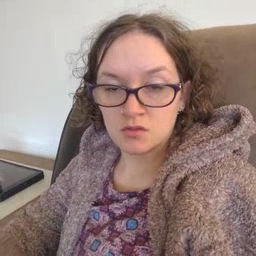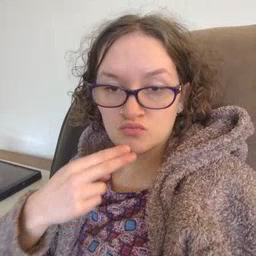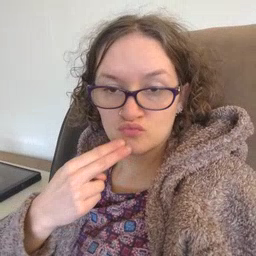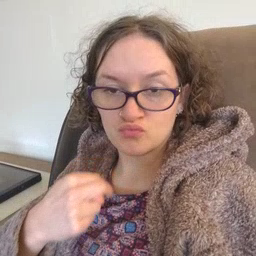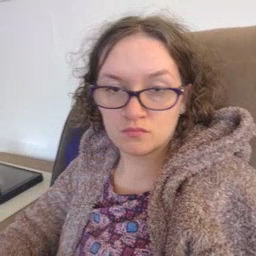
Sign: cute